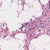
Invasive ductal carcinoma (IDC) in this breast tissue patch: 0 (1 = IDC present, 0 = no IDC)